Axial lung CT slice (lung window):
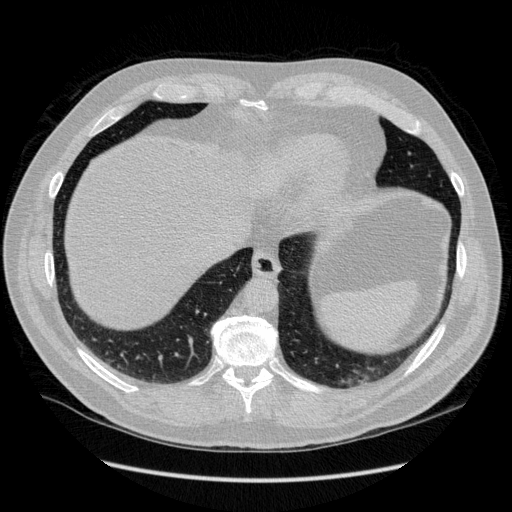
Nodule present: no